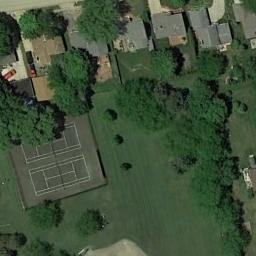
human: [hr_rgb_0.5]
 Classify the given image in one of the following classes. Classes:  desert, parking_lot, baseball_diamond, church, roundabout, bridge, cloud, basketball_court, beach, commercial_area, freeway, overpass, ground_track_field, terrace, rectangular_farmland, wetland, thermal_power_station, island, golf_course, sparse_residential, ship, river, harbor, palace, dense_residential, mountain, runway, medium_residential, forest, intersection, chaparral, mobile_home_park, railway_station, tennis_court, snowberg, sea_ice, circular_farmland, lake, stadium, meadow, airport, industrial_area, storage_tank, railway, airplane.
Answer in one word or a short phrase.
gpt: tennis_court